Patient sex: M
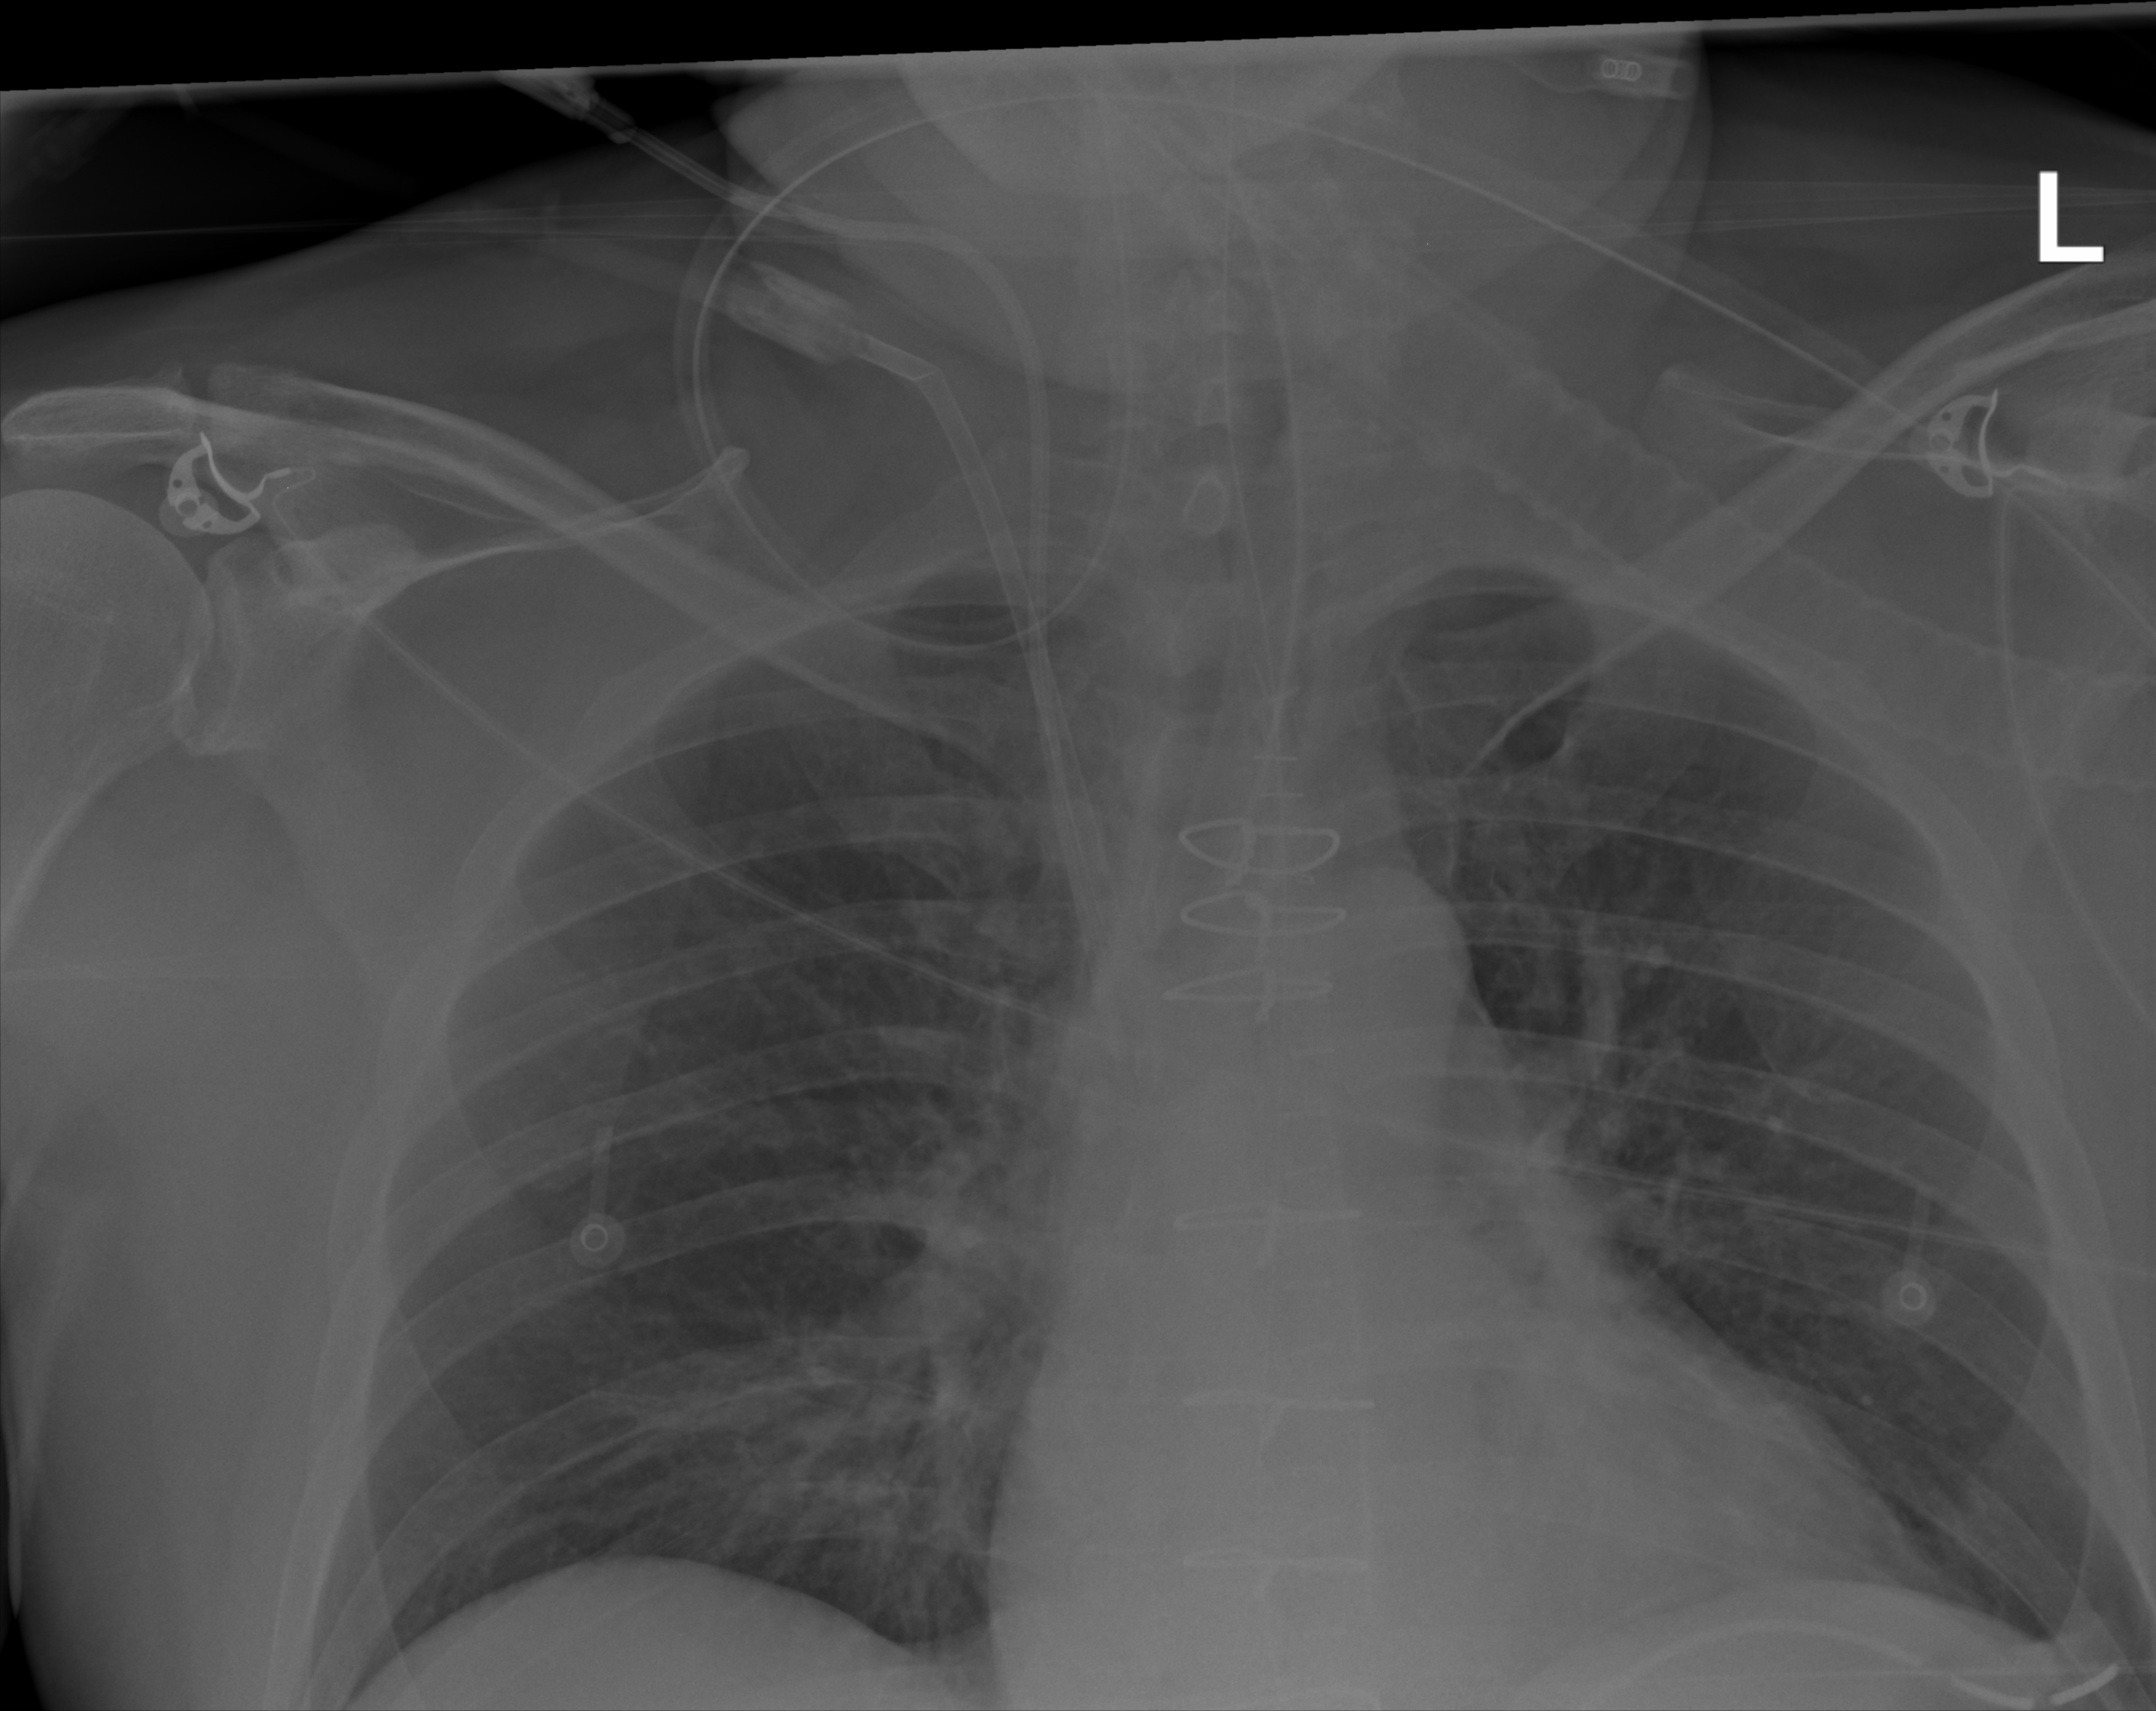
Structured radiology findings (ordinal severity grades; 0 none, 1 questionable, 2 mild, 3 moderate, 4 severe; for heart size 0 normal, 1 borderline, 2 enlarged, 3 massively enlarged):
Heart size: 0
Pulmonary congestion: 0
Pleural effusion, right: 0
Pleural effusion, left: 0
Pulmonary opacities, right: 0
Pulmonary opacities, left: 0
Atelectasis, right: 0
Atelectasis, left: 0